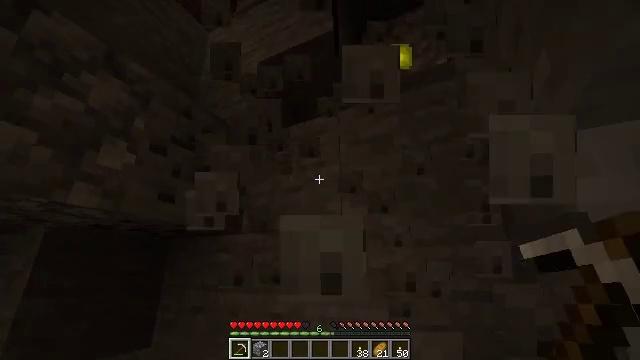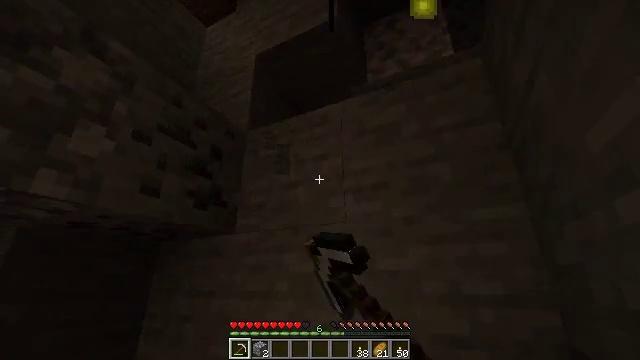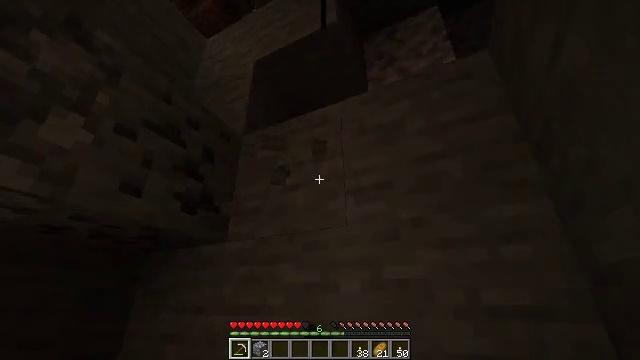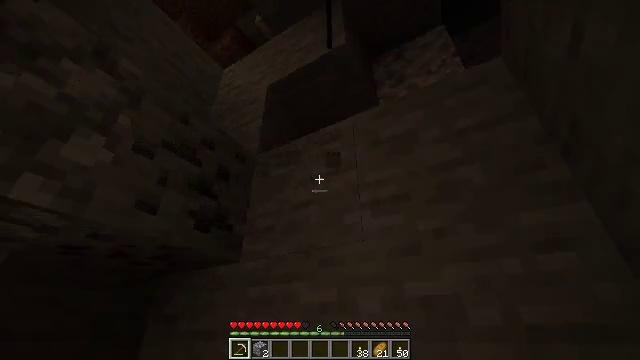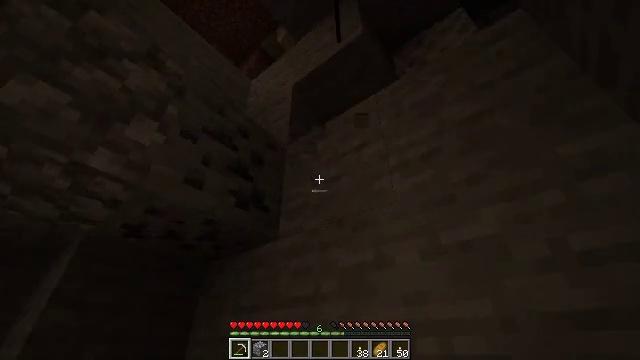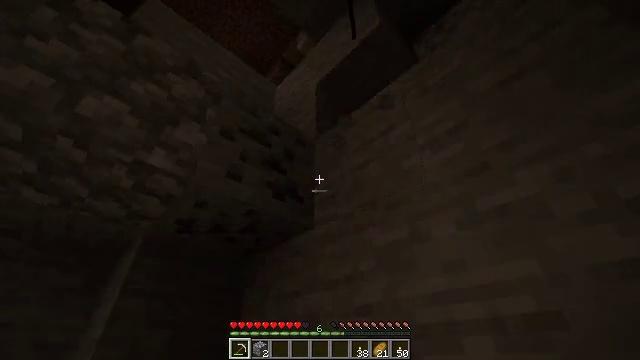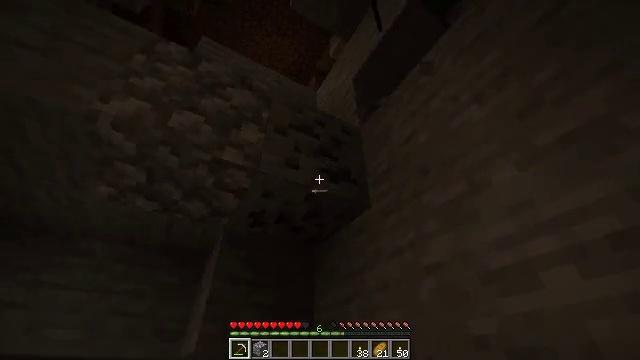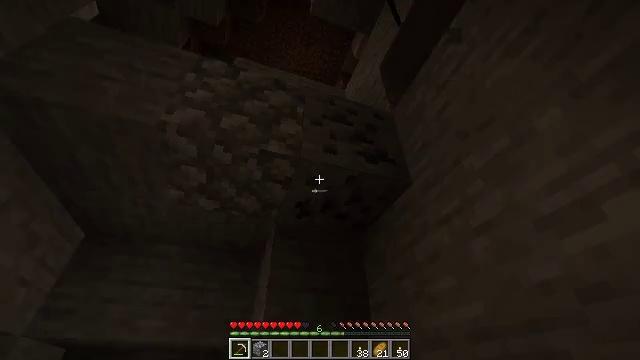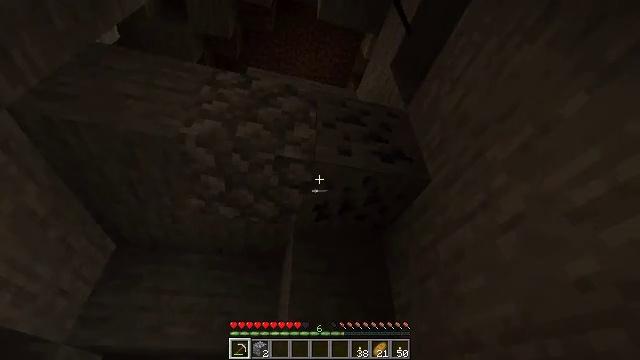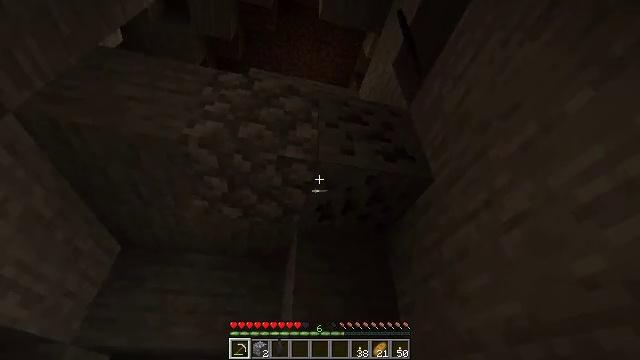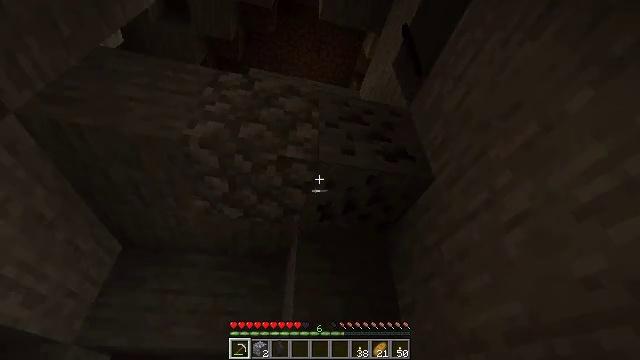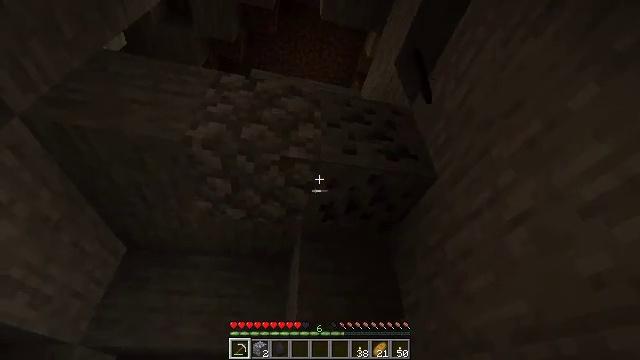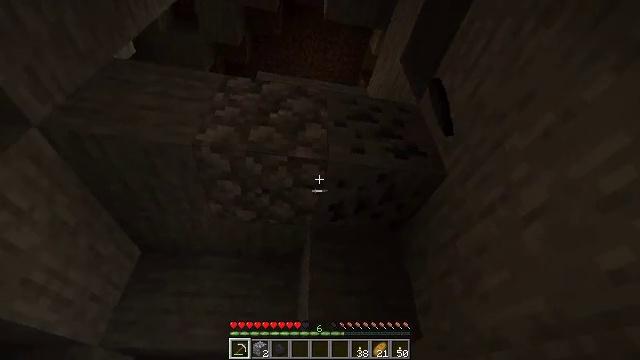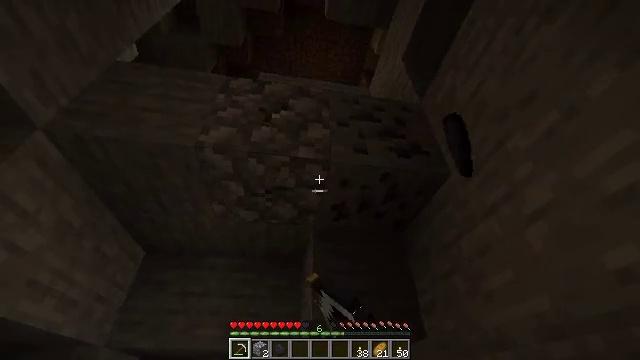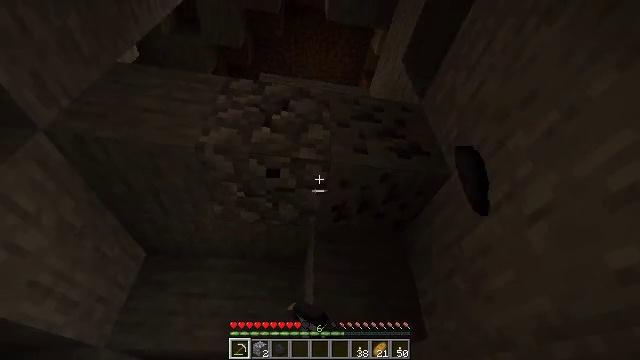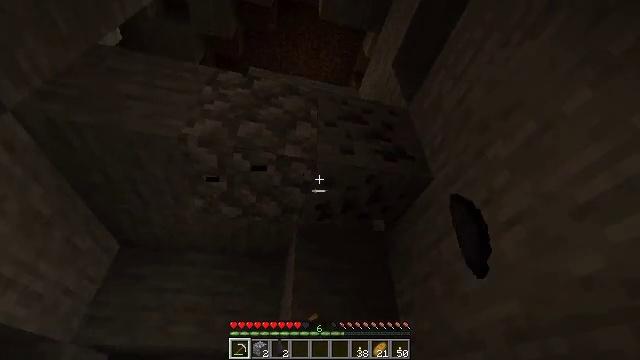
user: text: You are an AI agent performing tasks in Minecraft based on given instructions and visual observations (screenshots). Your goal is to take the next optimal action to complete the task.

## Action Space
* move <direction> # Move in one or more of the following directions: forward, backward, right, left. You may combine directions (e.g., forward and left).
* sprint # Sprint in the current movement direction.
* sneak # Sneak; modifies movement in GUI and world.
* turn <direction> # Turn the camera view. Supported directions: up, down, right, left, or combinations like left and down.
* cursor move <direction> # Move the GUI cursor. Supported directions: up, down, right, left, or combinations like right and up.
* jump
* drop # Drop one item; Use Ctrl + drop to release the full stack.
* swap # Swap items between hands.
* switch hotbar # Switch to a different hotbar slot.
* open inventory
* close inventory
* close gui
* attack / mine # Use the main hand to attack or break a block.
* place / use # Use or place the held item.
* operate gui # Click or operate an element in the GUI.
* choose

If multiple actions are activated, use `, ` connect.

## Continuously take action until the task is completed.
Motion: motion action
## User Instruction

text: Break the coal ore to collect coal.
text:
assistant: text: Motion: move forward, turn up, attack / mine
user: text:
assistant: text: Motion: move forward, turn up, attack / mine
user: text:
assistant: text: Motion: move forward and move right, turn left and up
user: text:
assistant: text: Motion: move forward and move right, turn left and up
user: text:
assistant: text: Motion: move forward and move right, turn left and up
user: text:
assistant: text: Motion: move forward and move right, turn left and up
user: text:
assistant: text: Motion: move right, turn left and up
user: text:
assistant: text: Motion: turn left
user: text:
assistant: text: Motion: no_op
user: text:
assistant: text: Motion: no_op
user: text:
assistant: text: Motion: no_op
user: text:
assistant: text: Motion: turn left, attack / mine
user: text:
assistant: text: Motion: attack / mine
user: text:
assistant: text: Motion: attack / mine
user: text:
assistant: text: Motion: turn right, attack / mine
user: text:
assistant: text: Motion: turn right and down, attack / mine
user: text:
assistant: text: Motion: turn right, attack / mine
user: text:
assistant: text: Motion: attack / mine
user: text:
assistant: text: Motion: attack / mine
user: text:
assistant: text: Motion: attack / mine
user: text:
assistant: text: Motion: attack / mine
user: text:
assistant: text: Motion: attack / mine
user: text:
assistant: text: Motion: attack / mine
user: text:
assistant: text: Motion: attack / mine
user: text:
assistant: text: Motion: attack / mine
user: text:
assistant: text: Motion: attack / mine
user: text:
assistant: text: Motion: attack / mine
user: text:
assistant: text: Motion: attack / mine
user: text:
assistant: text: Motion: attack / mine
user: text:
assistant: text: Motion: move forward, attack / mine